Aerial crown-view tile of a tropical tree (Barro Colorado Island, Panama), acquired 20250124:
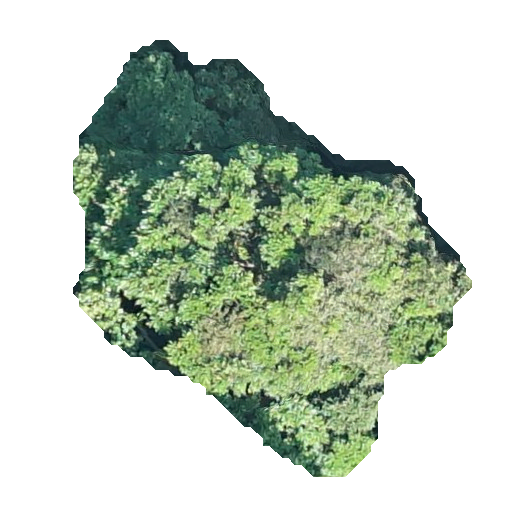
Species: Simarouba amara
GBIF accepted scientific name: Simarouba amara
Crown area: 156.414 m²